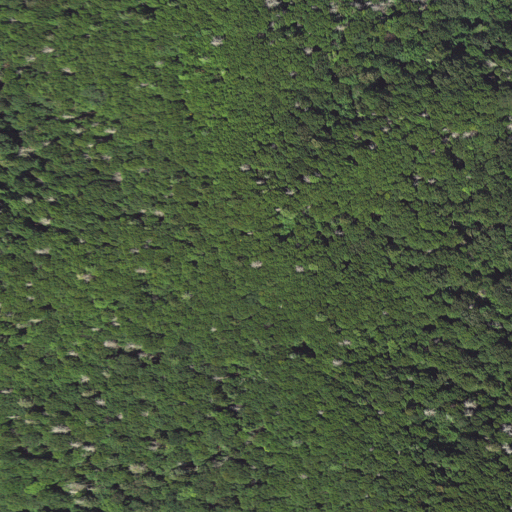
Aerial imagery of ridge(s) in North Carolina named Bear Ridge containing mixed forest and deciduous forest